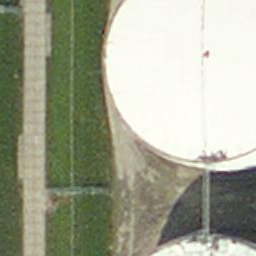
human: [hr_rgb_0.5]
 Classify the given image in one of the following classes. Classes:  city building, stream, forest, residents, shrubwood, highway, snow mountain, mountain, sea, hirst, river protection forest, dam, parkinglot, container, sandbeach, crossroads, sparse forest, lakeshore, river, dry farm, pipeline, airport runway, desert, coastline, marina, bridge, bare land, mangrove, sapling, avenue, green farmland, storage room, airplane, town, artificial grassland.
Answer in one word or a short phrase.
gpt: storage room